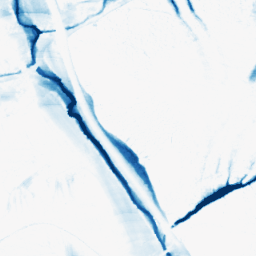
Category: morphological
Decomposition family: morphological_ellipse
Decomposition parameters: operation: closing
width: 10
height: 50
Upsampling method: bilinear
Upsampling parameters: scale: 8
Upsampling scale: 8